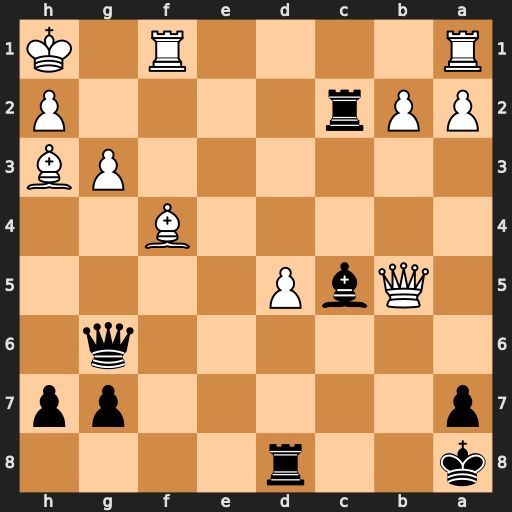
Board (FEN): k2r4/p5pp/6q1/1QbP4/5B2/6PB/PPr4P/R4R1K
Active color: b
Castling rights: -
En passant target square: -
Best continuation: Qe4+ Rf3 Qxf3+ Bg2 Qxg2#